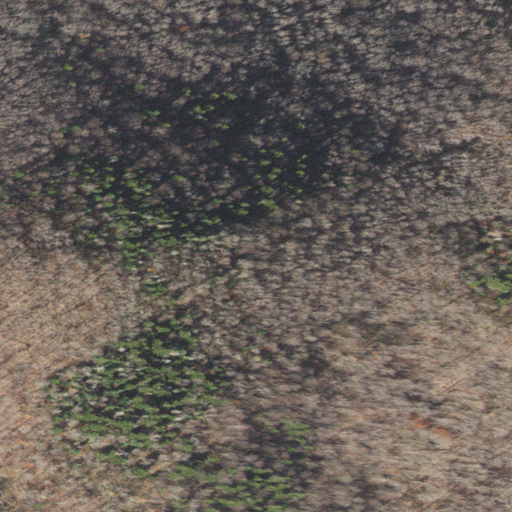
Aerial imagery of mountain in Vermont named Black Hills containing mixed forest, deciduous forest, and evergreen forest